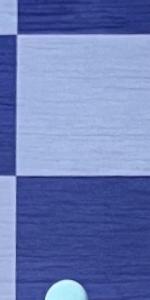
Label: Empty